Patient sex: M
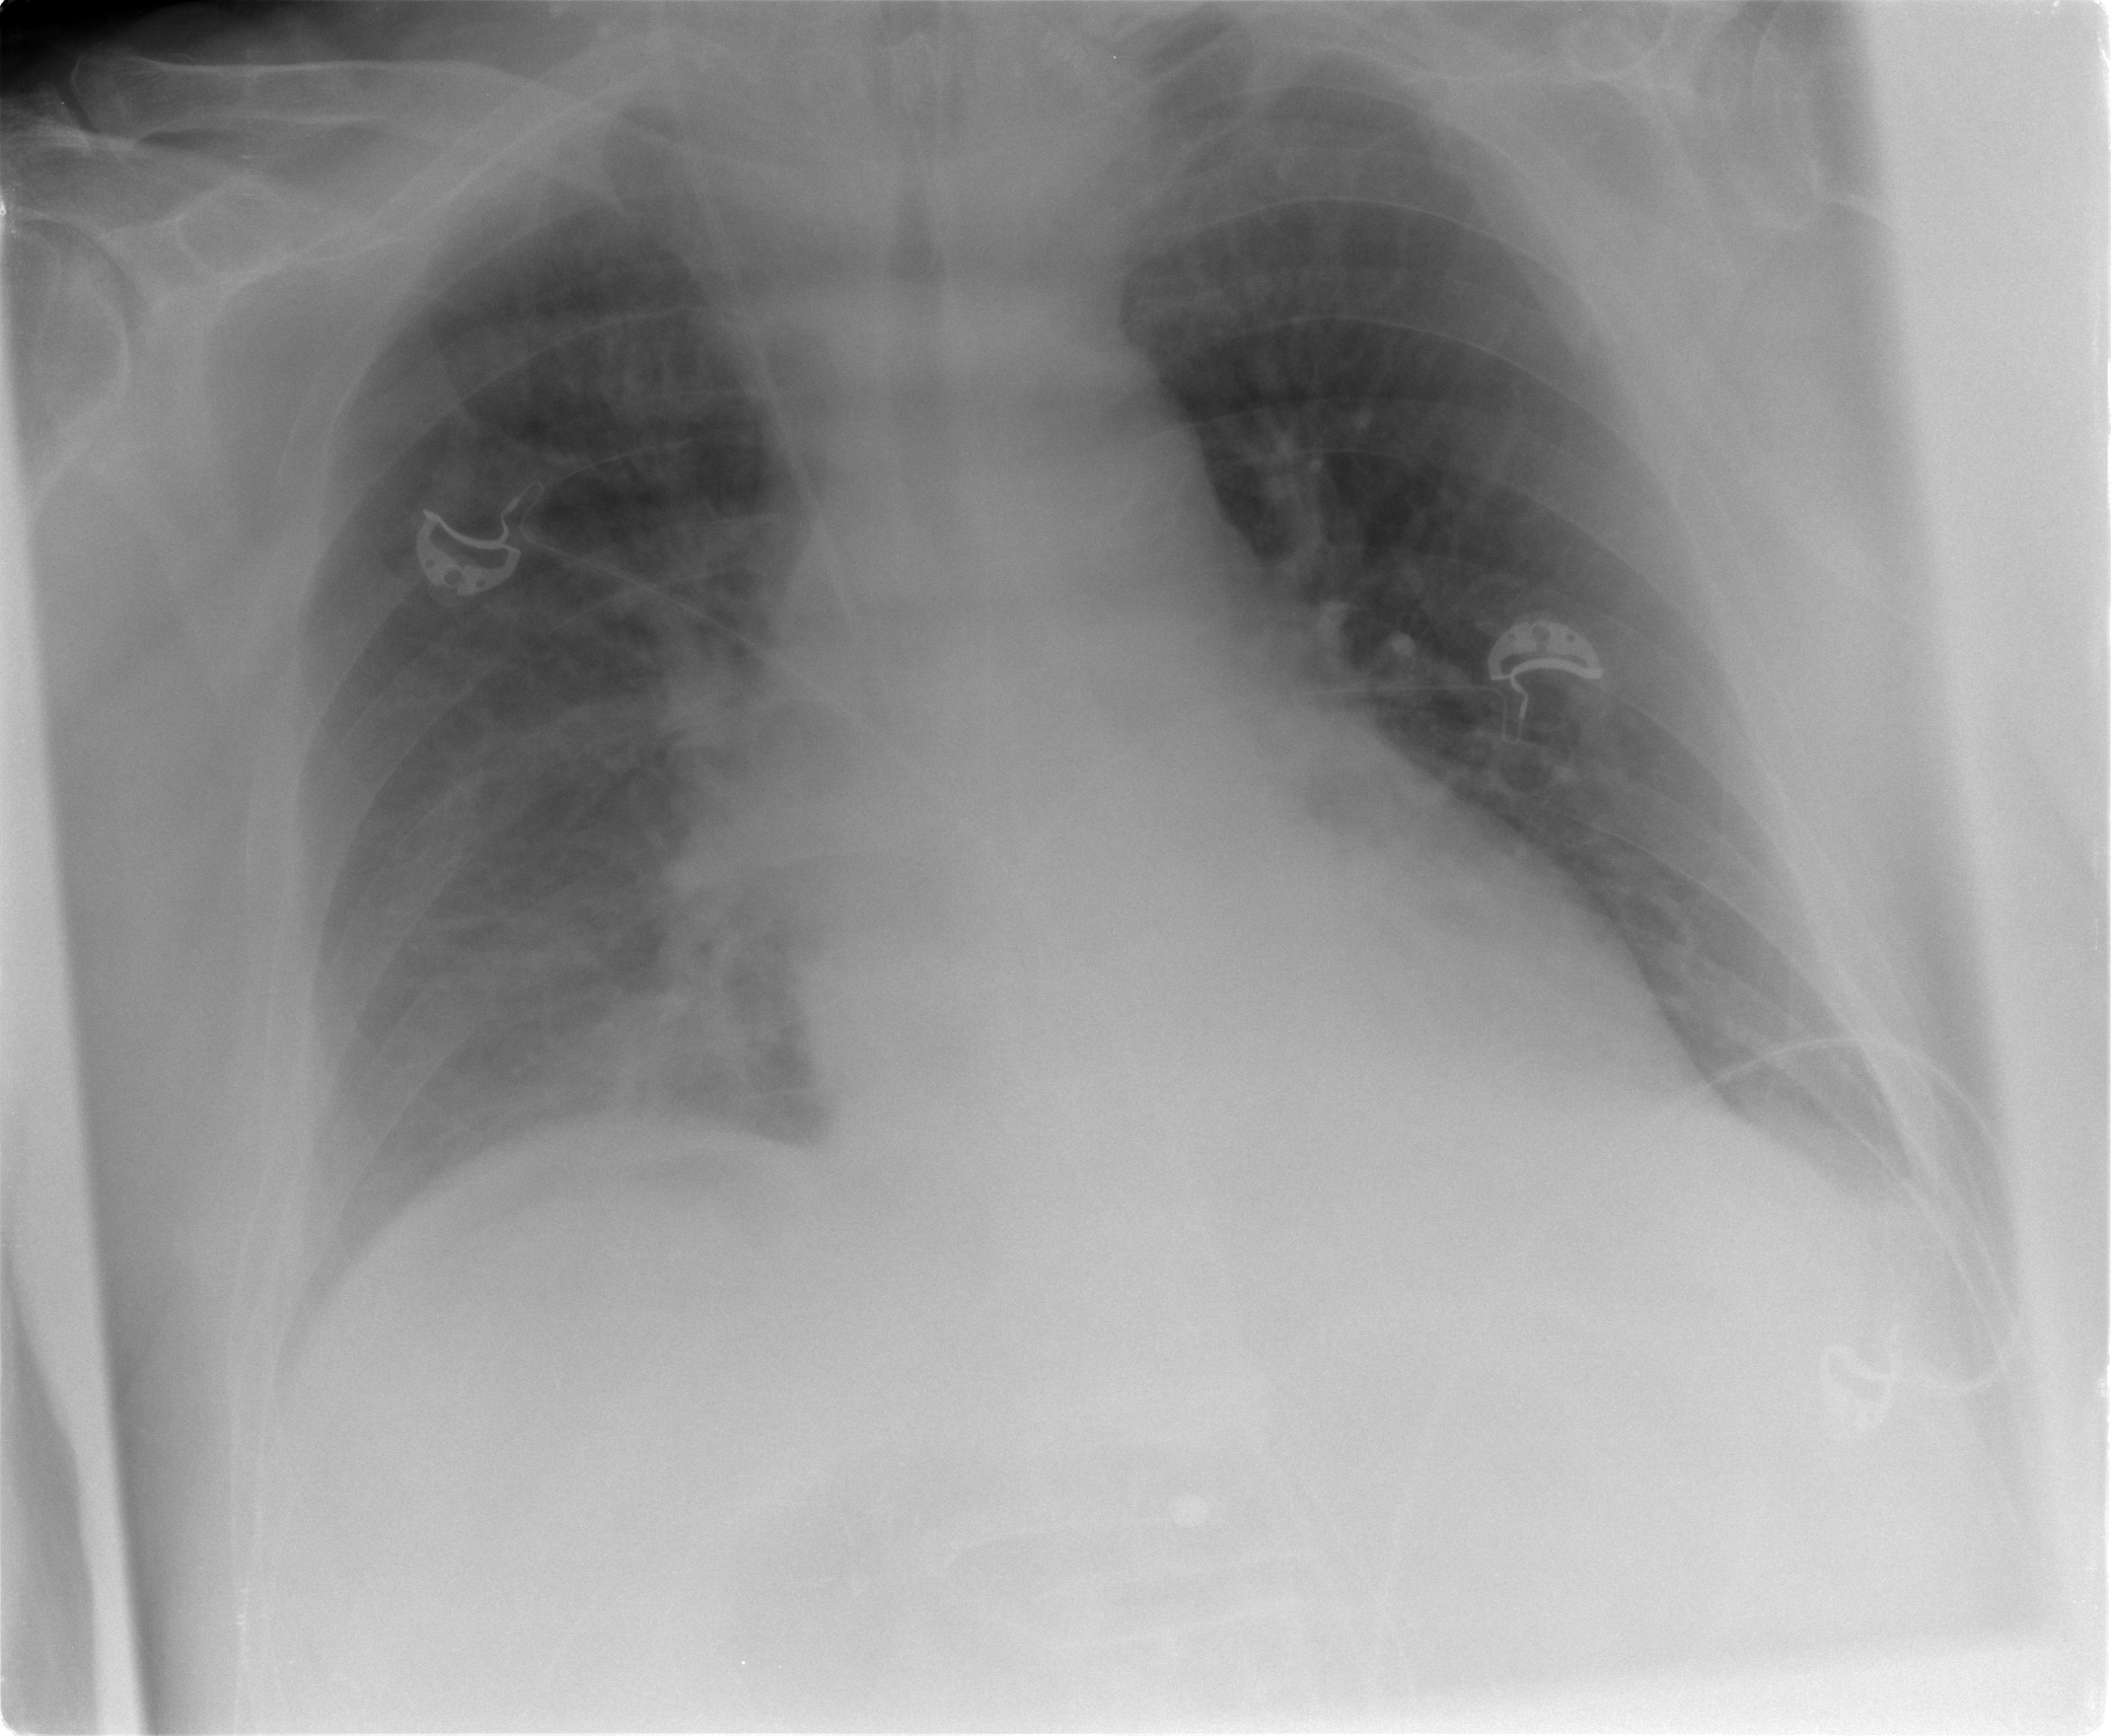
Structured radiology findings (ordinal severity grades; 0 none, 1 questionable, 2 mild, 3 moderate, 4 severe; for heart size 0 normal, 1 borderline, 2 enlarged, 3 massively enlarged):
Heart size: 0
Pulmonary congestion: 1
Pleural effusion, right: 1
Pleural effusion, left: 1
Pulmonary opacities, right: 0
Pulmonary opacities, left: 0
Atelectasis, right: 2
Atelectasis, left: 1